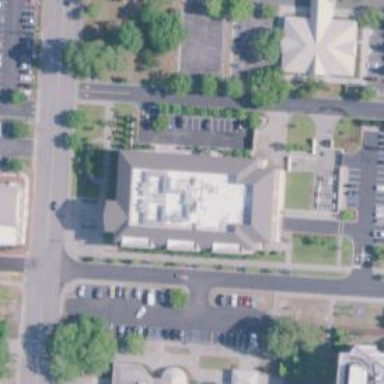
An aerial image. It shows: Government office.